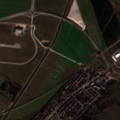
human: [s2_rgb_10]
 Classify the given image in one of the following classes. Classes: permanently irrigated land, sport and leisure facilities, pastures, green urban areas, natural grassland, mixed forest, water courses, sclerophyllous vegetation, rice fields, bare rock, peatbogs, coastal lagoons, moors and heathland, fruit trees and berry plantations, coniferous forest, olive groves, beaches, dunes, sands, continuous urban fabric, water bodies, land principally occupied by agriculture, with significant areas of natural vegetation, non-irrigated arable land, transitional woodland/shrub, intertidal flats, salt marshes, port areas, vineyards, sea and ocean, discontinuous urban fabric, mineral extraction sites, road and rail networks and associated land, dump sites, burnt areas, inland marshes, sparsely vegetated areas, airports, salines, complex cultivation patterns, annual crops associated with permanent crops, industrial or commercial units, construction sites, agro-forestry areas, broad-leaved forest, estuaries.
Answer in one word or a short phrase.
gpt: discontinuous urban fabric, airports, green urban areas, non-irrigated arable land, land principally occupied by agriculture, with significant areas of natural vegetation